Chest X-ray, AP view. Patient: 39 years old, sex M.
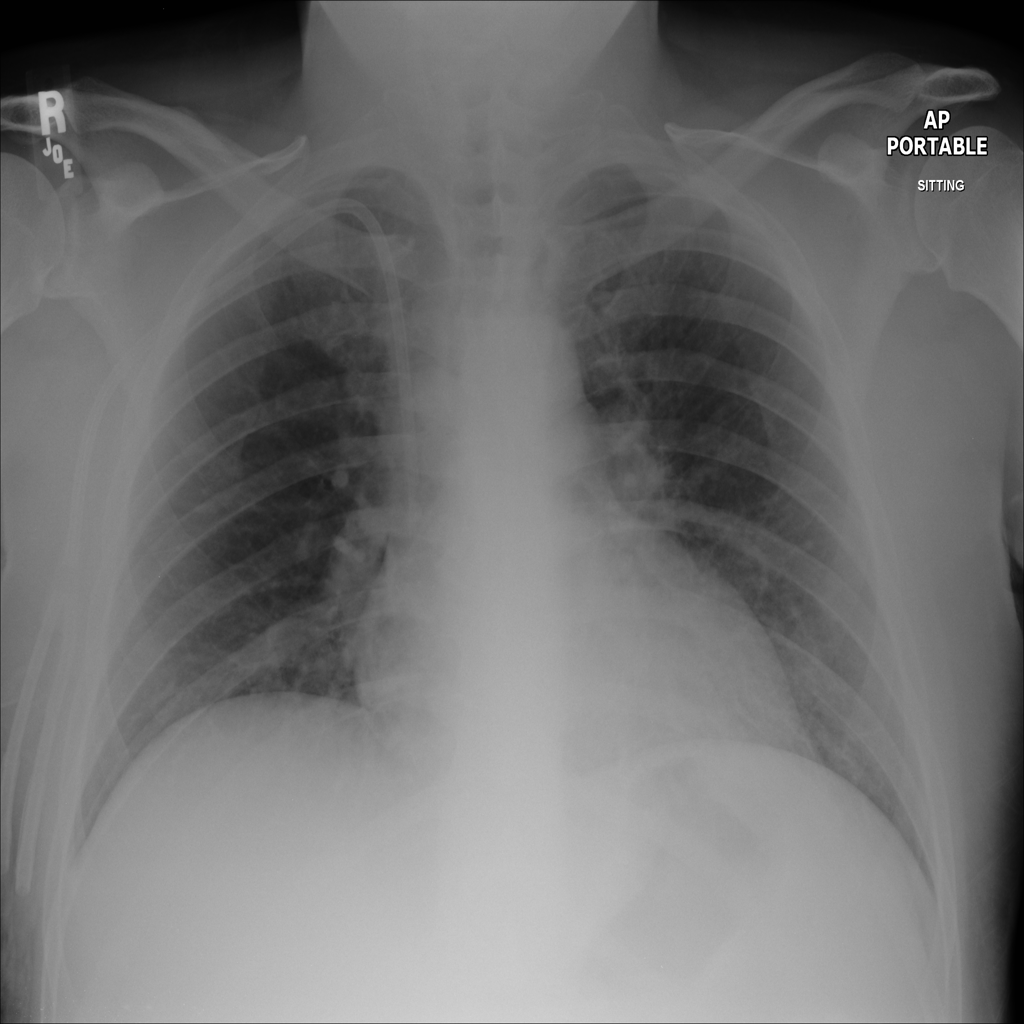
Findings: No Finding